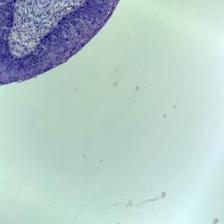
Diagnosis: Normal